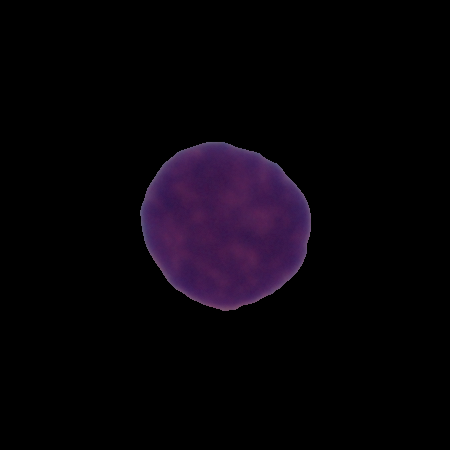
Label: healthy